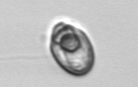
Label: Amphidinium